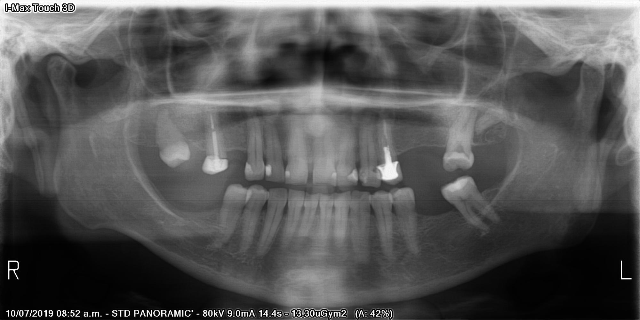
adult